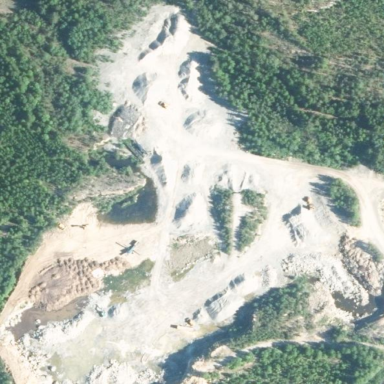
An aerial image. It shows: Quarry area.